Interaction volume radius: 10 \u00c5
Interaction volume height: 15 \u00c5
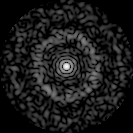
Disorder parameter: 0.8422